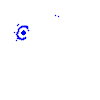
Particle: pion